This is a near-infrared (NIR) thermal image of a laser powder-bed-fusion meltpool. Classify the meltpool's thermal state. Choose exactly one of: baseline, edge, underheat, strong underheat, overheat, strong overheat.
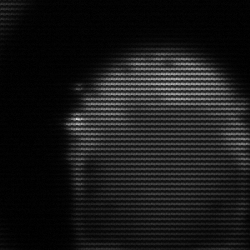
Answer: edge